七年级 · 度量几何学
已知 $\angle A O B=60^{\circ}$, 从顶点 $\mathrm{O}$ 引一条射线 $O C$, 若 $\angle A O C=20^{\circ}$, 则 $\angle B O C=(\quad)$
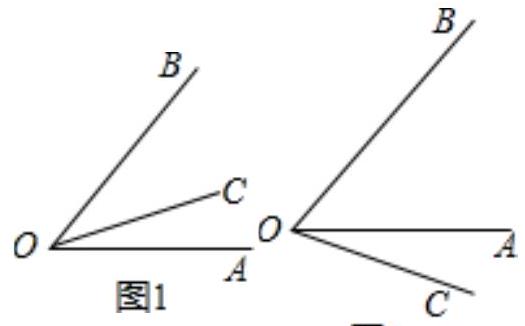
A. $20^{\circ}$
B. $40^{\circ}$
C. $80^{\circ}$
D. $40^{\circ}$ 或 $80^{\circ}$
答案: D
解析: 分为两种情况: (1) 当 $\mathrm{OC}$ 在 $\angle \mathrm{BOA}$ 内部时, $\angle \mathrm{BOC}=\angle \mathrm{AOB}-\angle \mathrm{AOC}=60^{\circ}-20^{\circ}=40^{\circ}$;

图2

(2) 当 $\mathrm{OC}$ 在 $\angle \mathrm{BOA}$ 外部时, $\angle \mathrm{BOC}=\angle \mathrm{AOB}+\angle \mathrm{AOC}=60^{\circ}+20^{\circ}=80^{\circ}$.

故答案为: D